Interaction volume radius: 5 \u00c5
Interaction volume height: 25 \u00c5
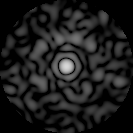
Disorder parameter: 0.8446